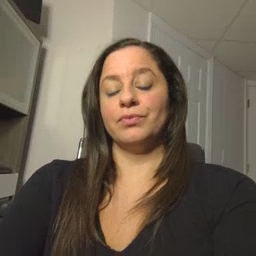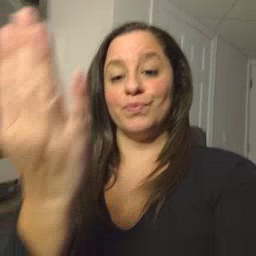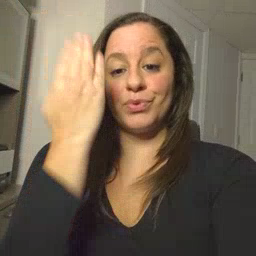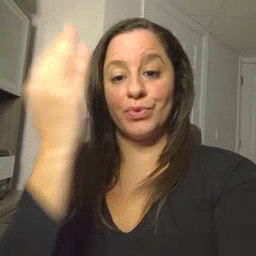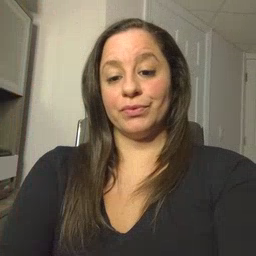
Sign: morning